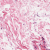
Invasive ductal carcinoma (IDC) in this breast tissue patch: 0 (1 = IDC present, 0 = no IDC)